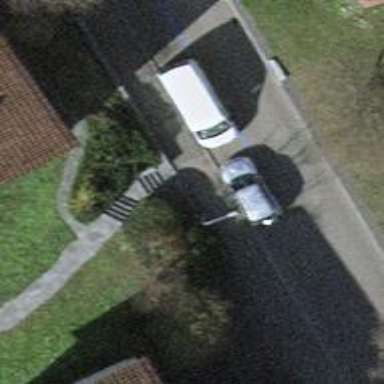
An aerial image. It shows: Road with steps.